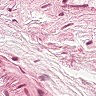
Metastatic tissue present: no